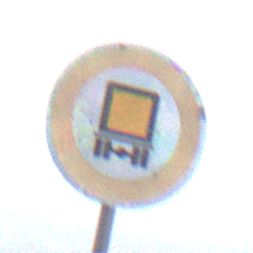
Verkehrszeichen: VerbotKennzeichnungspflichtigeKraftfahrzeugeGefaehrlicheGueter
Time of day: MorningAfternoon
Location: Outdoor (Suburban)
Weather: Overcast
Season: NotSpecified
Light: Natural